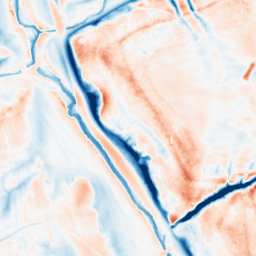
Category: classical
Decomposition family: gaussian_anisotropic
Decomposition parameters: sigma_x: 10
sigma_y: 5
Upsampling method: bilinear
Upsampling parameters: scale: 2
Upsampling scale: 2